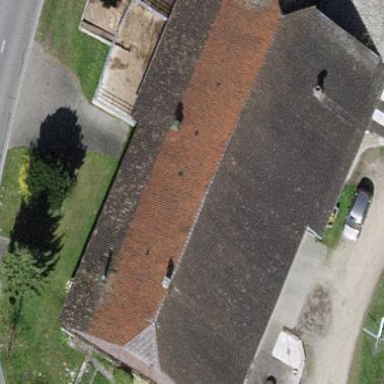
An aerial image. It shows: Farm building.